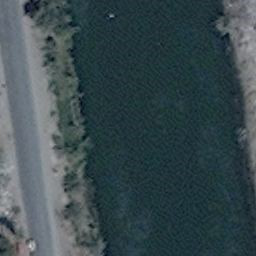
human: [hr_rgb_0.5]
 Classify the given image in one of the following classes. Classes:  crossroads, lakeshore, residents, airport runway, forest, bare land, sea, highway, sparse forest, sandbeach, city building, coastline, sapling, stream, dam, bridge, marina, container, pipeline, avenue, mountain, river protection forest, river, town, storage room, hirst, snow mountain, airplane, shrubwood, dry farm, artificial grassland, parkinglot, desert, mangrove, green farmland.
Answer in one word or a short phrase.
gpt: river